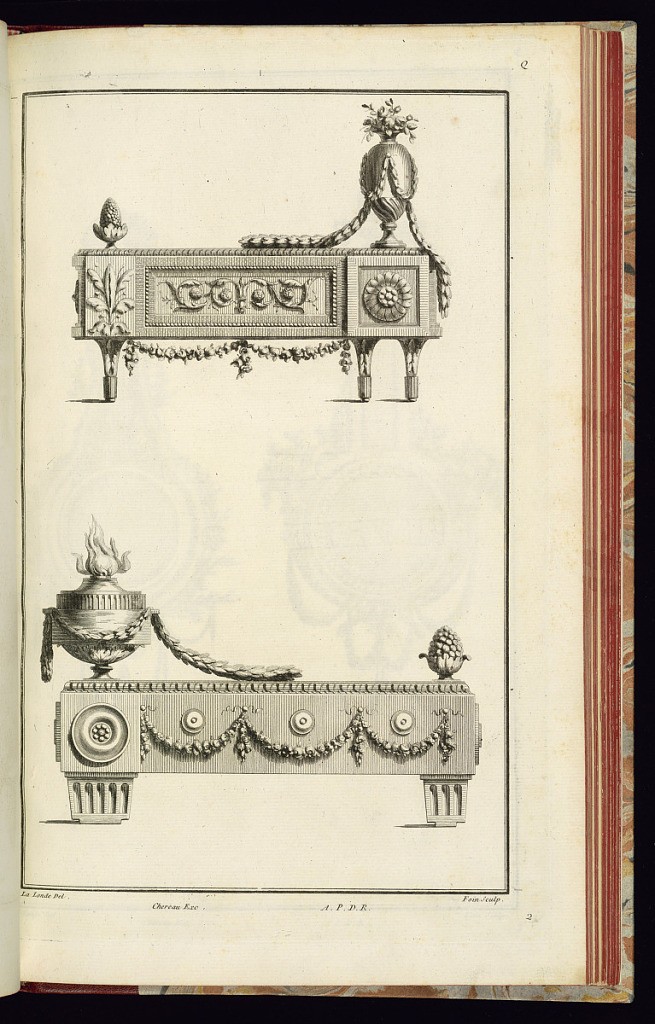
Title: Burner and Vase Designs for Pedestals
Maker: Richard de Lalonde, French, active 1780–96
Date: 1775-1788
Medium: Etching on off-white laid paper
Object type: Print
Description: The plate is divided into two, with a vase on a pedestal in the upper half, and a burner on a pedestal in the lower half. The vase at top is ovoid, filled with flowers, and draped with garland. It sits on a wide, low pedestal that has a pinecone finial on the left side, and a frieze of swirling acanthus leaves. The burner on the lower half of the page is decorated with fluting and has a garland of leaves draped across it. A pinecone finial sits atop the low, wide pedestal at the right side; the pedestal is decorated with rondels and a draped garland of flowers. It has fluted feet. The plate is signed and numbered.